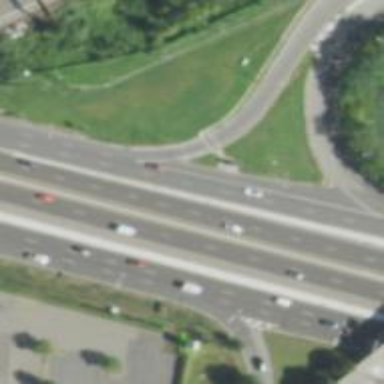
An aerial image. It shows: Trunk link highway.